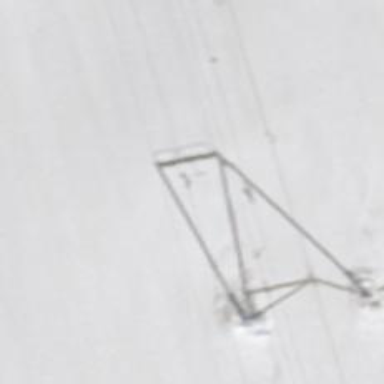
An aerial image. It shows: Pylon for aerialway.